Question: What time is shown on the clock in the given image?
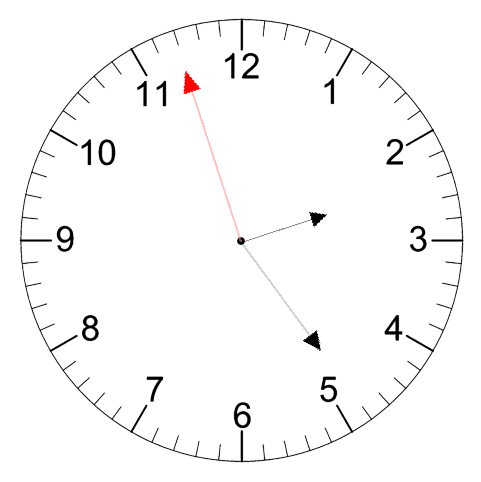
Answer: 02:23:57